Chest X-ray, AP view. Patient: 34 years old, sex F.
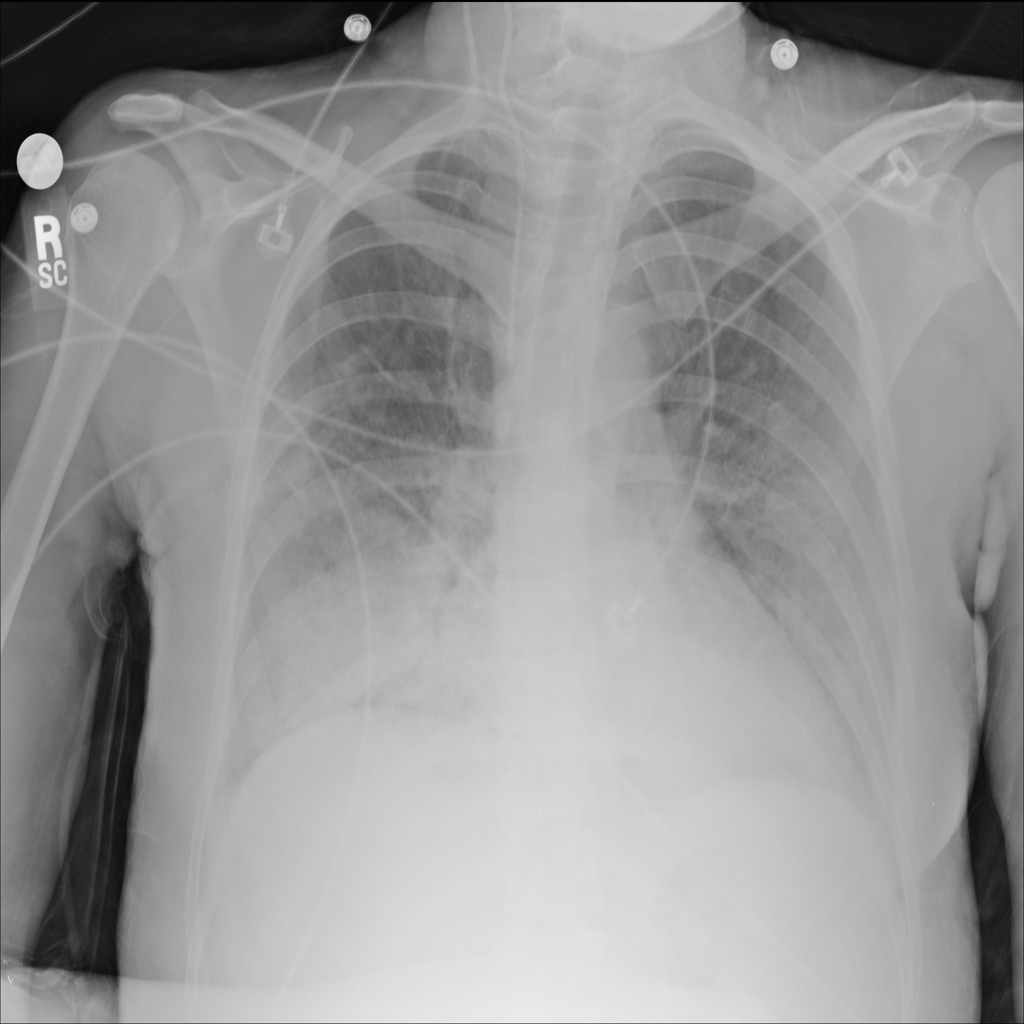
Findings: Consolidation